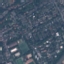
Land use / land cover: Residential